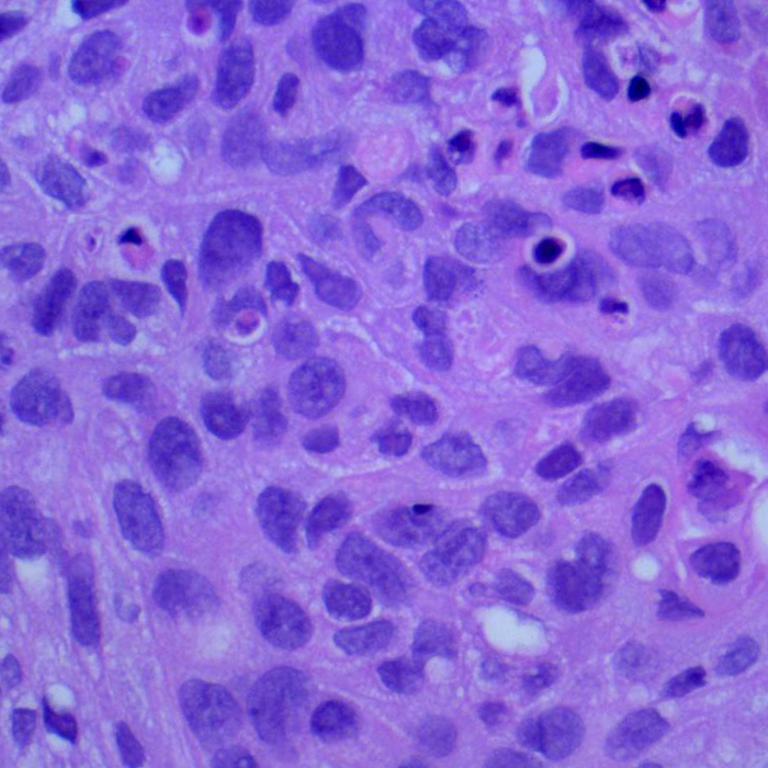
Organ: lung
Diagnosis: squamous carcinomas